Field crop: maize
Growth stage: 2
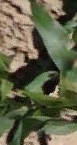
Species: maize